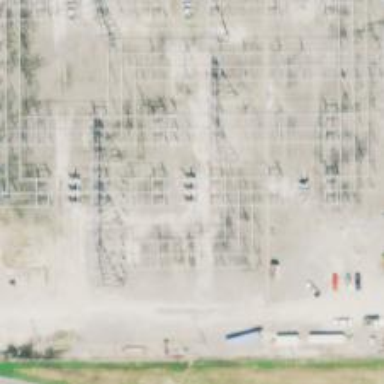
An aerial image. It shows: Switch used for power control.